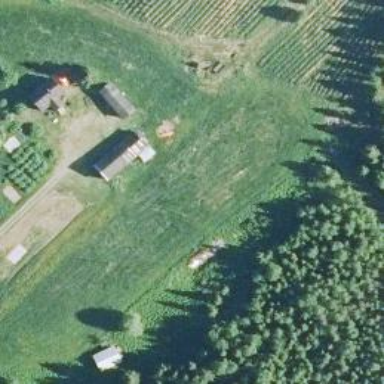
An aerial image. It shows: Farmyard area.